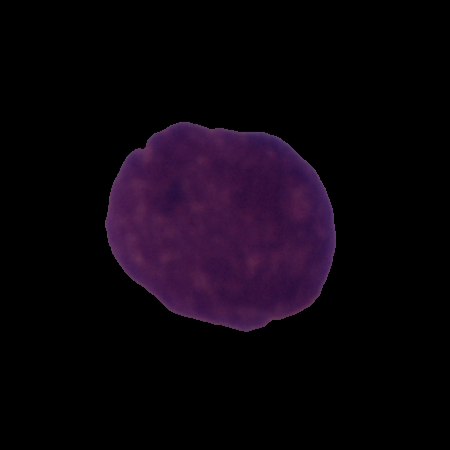
Label: cancer